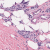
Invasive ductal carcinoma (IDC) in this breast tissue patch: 0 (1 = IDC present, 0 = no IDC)